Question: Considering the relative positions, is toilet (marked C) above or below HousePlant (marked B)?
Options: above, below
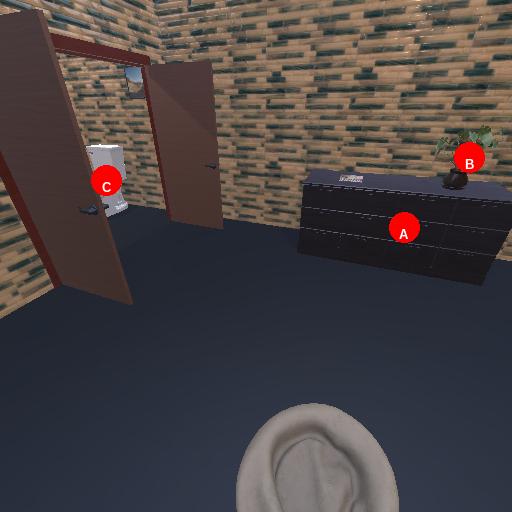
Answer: above